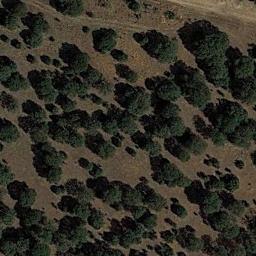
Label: chaparral